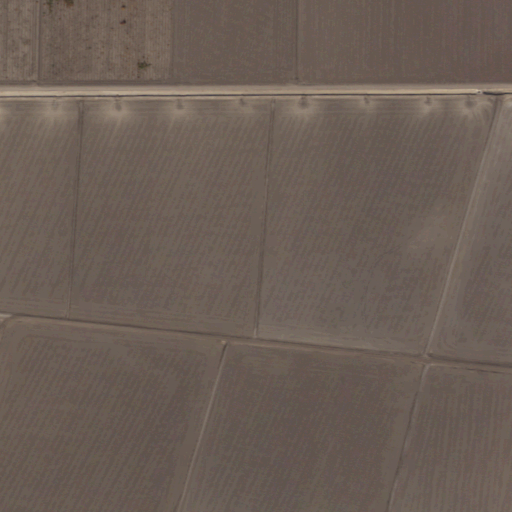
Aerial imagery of valley in Arizona named Yuma Valley containing only cultivated crops